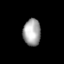
Tissue: lung
Cell type: Endothelial cells
Senescence score: 0.5674
Nuclear area (px): 460
Mean DAPI intensity: 164.728